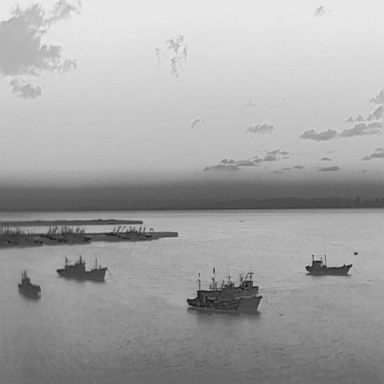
There are five bulk_carriers in the infrared image.